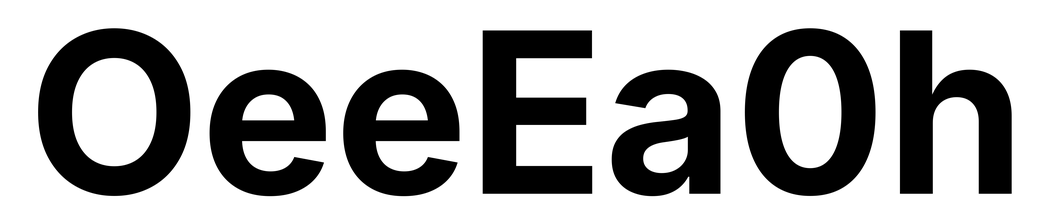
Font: Inter_Bold